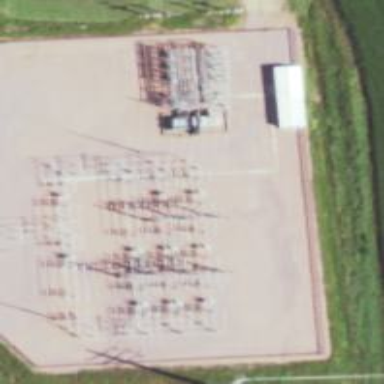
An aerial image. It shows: Switch used for power control.